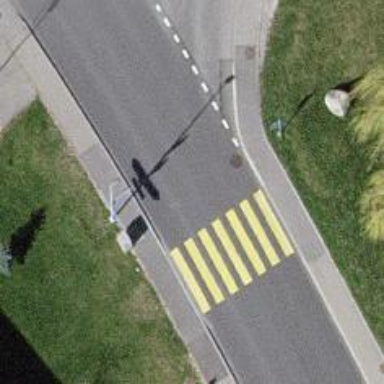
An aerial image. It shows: Marked road crossing.